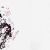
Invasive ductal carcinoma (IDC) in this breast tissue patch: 0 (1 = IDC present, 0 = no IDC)